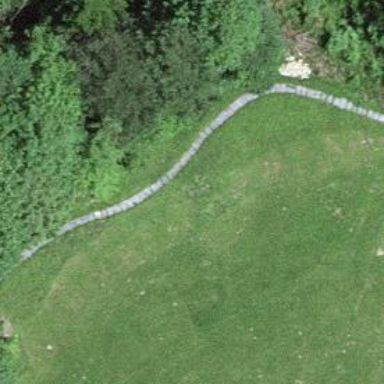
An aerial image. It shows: Path with sett surface.